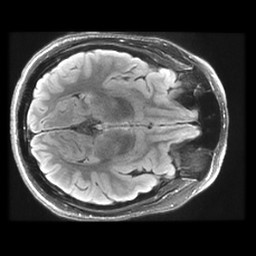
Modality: FLAIR
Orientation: axial
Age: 19
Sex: male
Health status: healthy
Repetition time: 12 s
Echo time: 0.09782 s